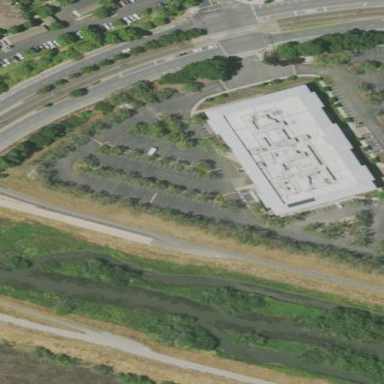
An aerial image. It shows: Office building.